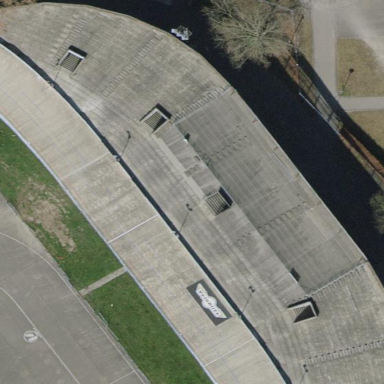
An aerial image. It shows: Grandstand building.